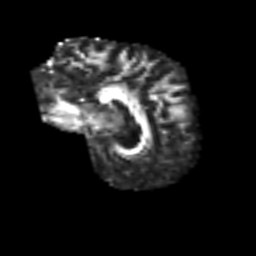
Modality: FA
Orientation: sagittal
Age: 57
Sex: male
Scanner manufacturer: siemens
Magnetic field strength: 3 T
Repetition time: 6.1 s
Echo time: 0.101 s